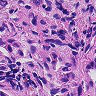
Metastatic tissue present: yes